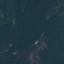
Land use / land cover class: Forest